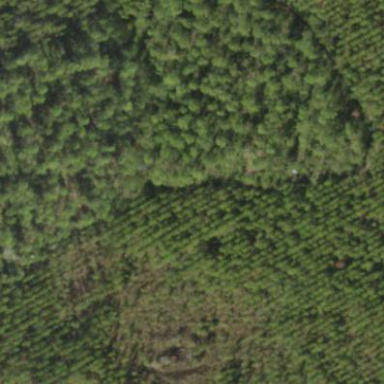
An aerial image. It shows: Needle-leaved woodland.